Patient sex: M
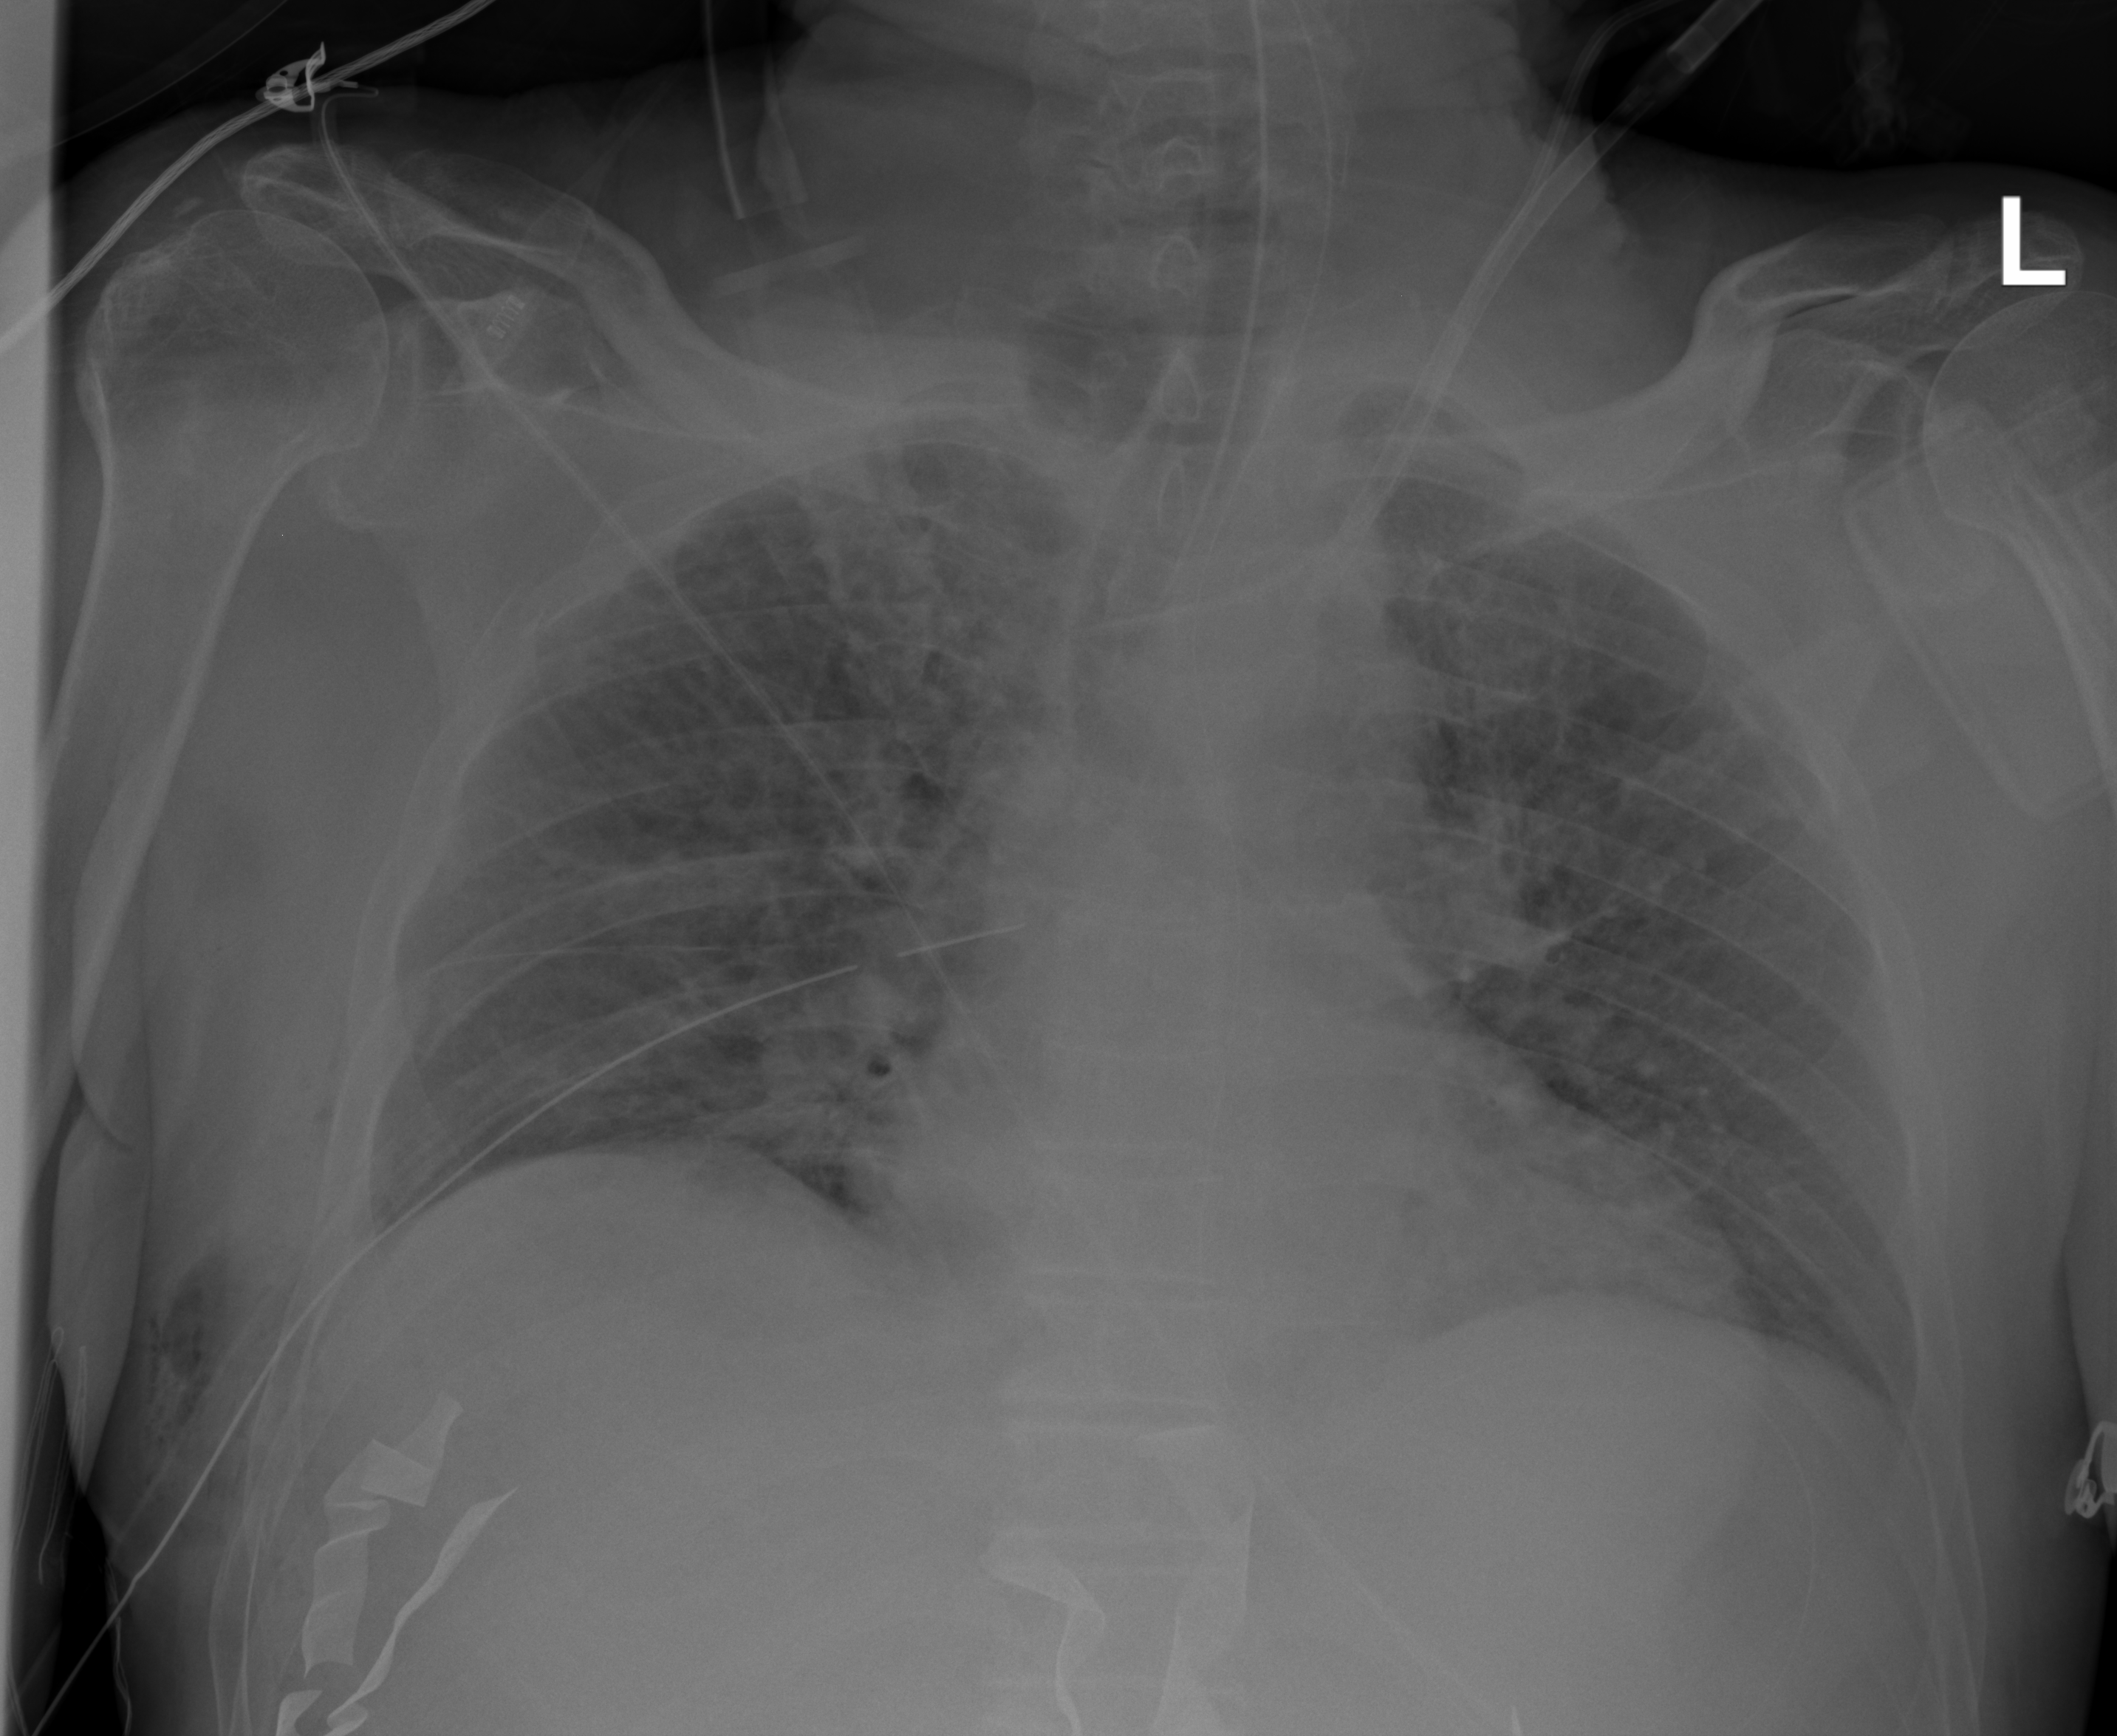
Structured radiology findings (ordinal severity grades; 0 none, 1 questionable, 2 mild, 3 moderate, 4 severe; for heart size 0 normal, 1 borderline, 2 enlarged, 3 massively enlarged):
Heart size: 0
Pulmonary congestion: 0
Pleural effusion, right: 0
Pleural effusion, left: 0
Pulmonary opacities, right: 0
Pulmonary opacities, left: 0
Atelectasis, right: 0
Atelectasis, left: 0